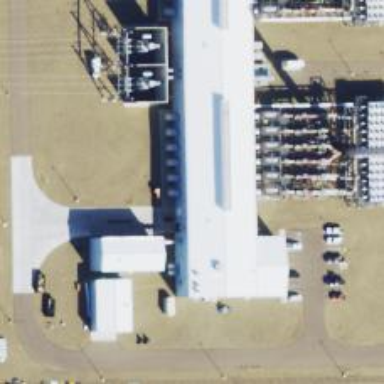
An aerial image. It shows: Gas-powered generator.